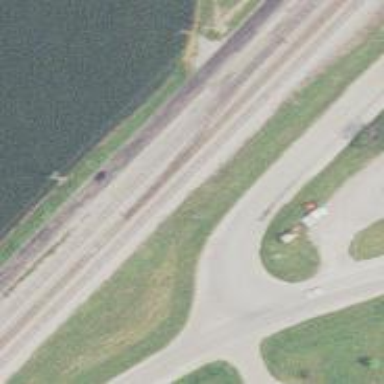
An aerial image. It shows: Railway siding with rails.